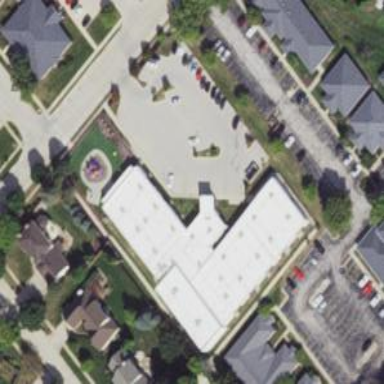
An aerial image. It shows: Kindergarten.